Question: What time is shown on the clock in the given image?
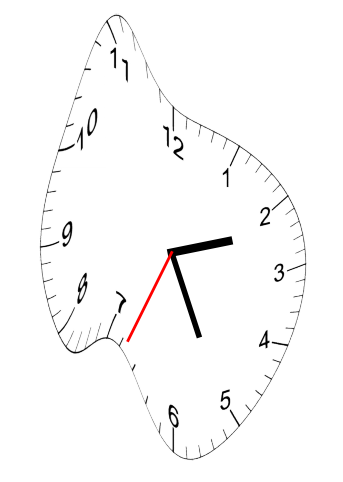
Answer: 02:25:34